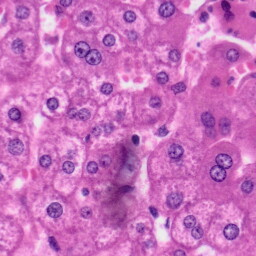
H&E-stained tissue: Liver